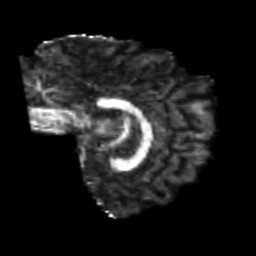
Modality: FA
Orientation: sagittal
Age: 20
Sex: female
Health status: healthy
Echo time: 0.074 s